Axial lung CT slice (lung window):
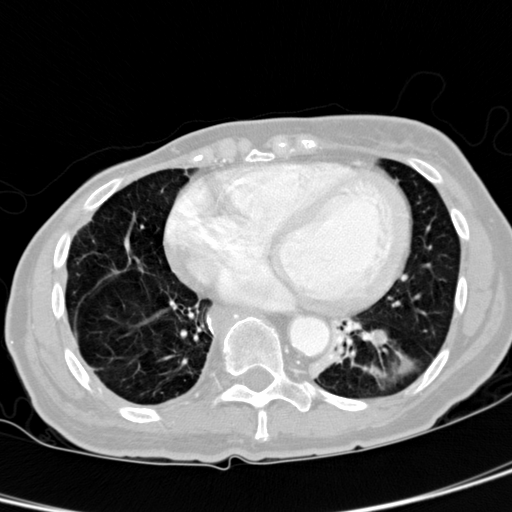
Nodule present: yes
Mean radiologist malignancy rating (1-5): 3.75